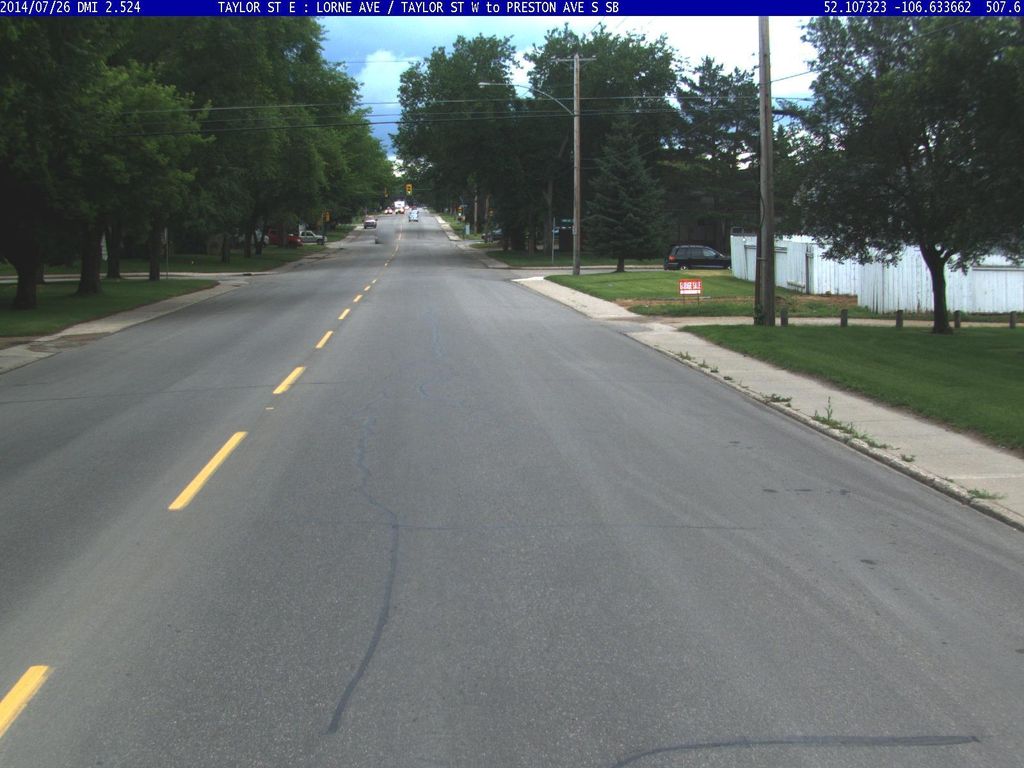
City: saskatoon